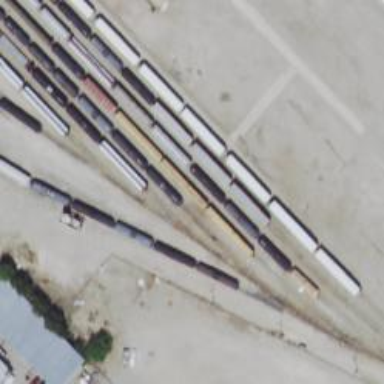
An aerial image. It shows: Rail spur service.